Question: Hi all I have this script and I want when I'll click other '.circle' opacity get back default value 1

'''
$(this).find('.circle').click(function(){
$(this).animate({"opacity":"0"},200);
});
'''
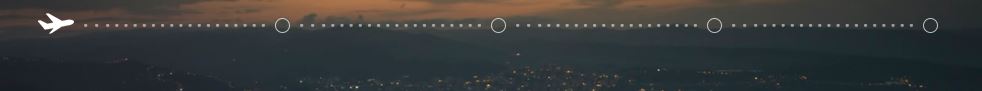
Answer: The posted solutions cause that when you click on a selected circle, it blinks.
If you want when click on a selected circle it don't blinks and changes happen only when you switch from one circle to another circle try this:
'''
$(this).find('.circle').click(function(){
if (!$(this).hasClass('current')){
$('.circle.current').animate({"opacity":"1"},200);
$('.circle').removeClass('current');
$(this).addClass('current');
$(this).animate({"opacity":"0"},200);
}
});
'''
<URL>